Question: I have a UIWebView on iPad and its frame is 'CGRect(0, 0, 540, 620)'.
When it opens a page it appears like this.

The web content is large than my frame. (web content in blue border)
I found the view in blue border is UIWebBrowserView.
So, can I set the UIWebBrowserView's width via my web view?
Or, is there other ways to make my web page content to fit my web view size?
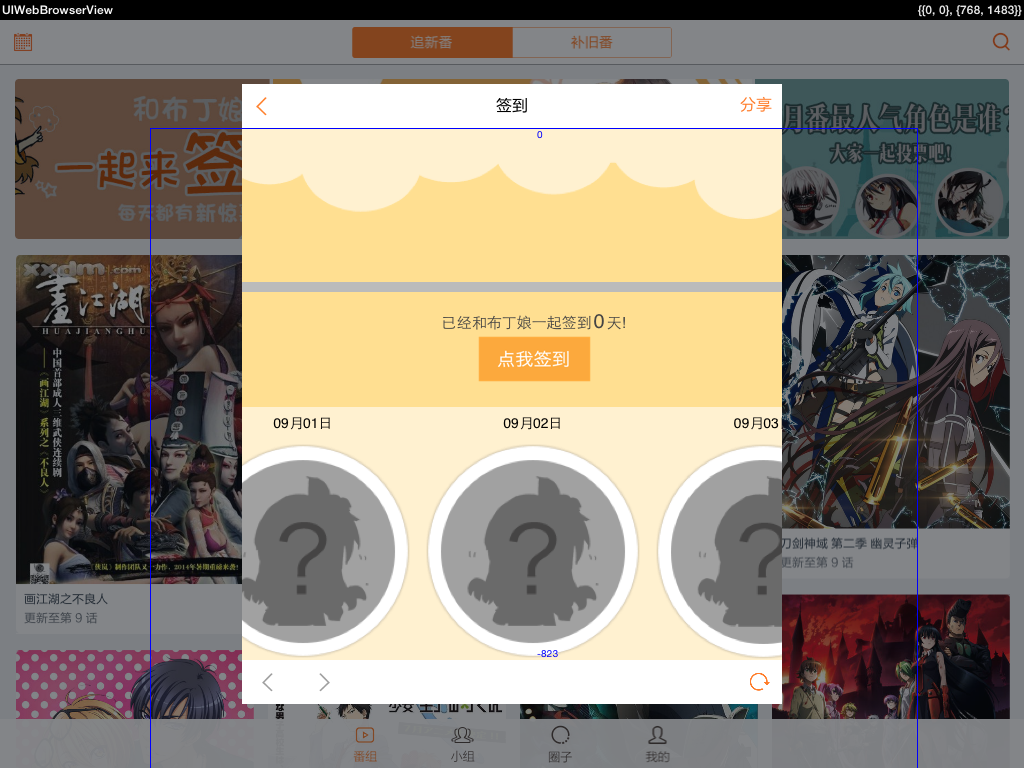
Answer: You either need to zoom out the content (using the 'scrollView' property of 'UIWebView') or set an appropriate 'meta' tag with a correct 'viewport', so that the content appears in the correct size.